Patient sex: M
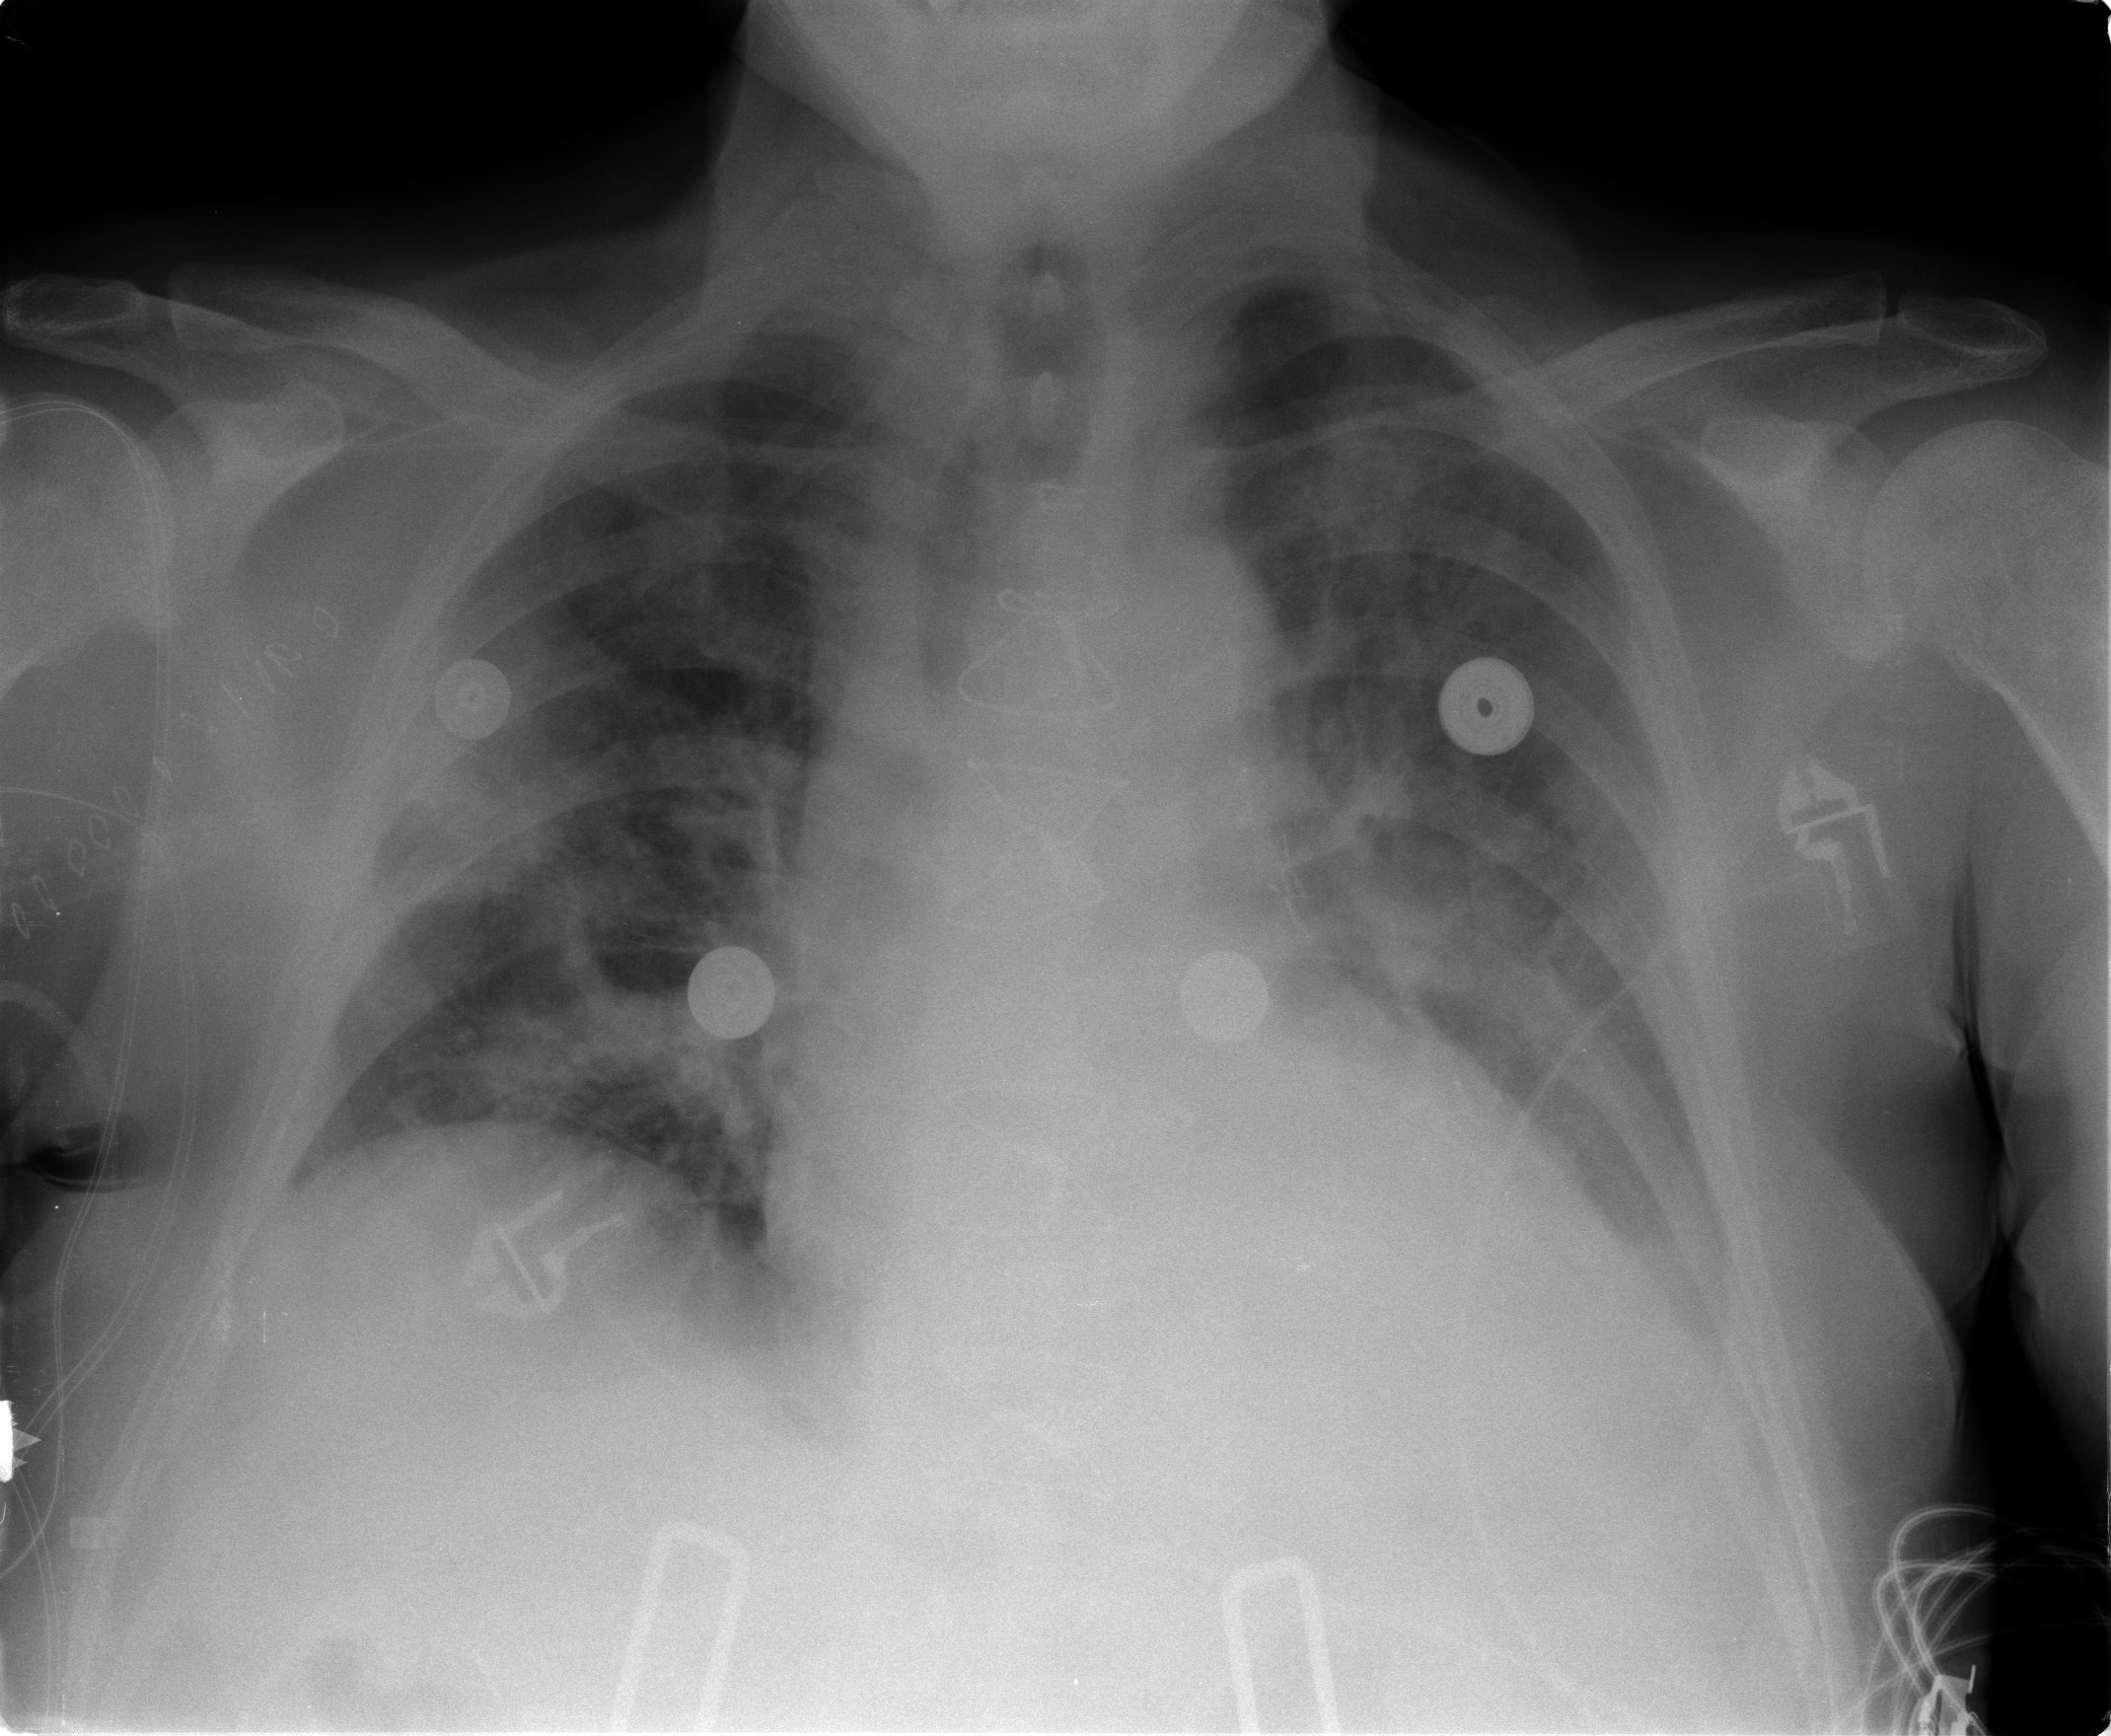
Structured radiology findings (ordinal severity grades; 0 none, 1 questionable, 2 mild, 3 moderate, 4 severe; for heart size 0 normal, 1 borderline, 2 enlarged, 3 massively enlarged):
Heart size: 2
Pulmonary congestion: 2
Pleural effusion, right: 1
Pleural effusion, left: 2
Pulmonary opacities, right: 2
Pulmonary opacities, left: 2
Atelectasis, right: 2
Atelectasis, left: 2